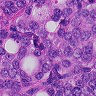
Metastatic tissue present: yes